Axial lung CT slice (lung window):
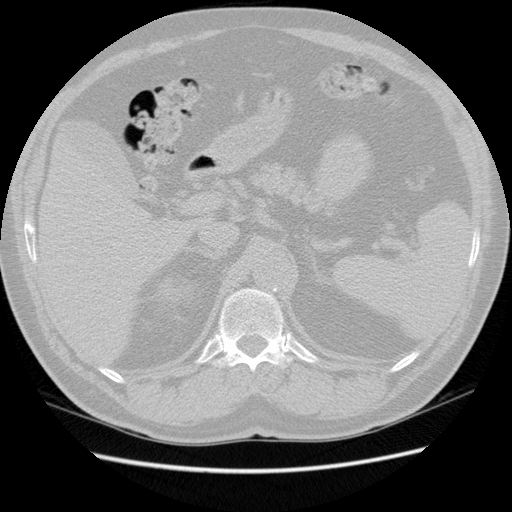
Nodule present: no